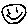
Label: smiley face